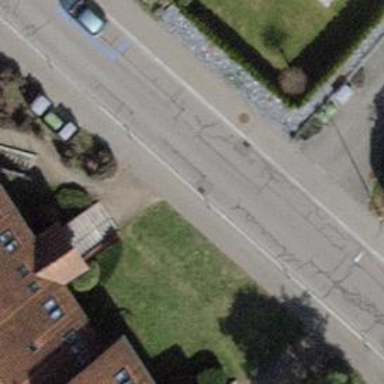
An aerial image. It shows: Sidewalk.